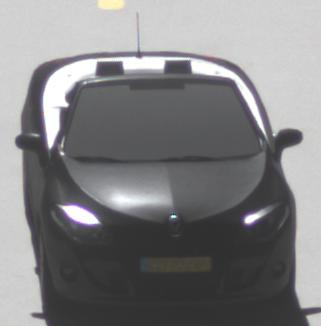
Make: Renault
Model: Mégane Coupé-Cabriolet 1.6 16V 110
Detailed model: Mégane (III) Coupé-Cabriolet
Model produced from: 2010/06
Model produced until: 2013/03
Doors: 2
Color: black
Road condition: dry road
Daytime: midday
Contrast: high contrast